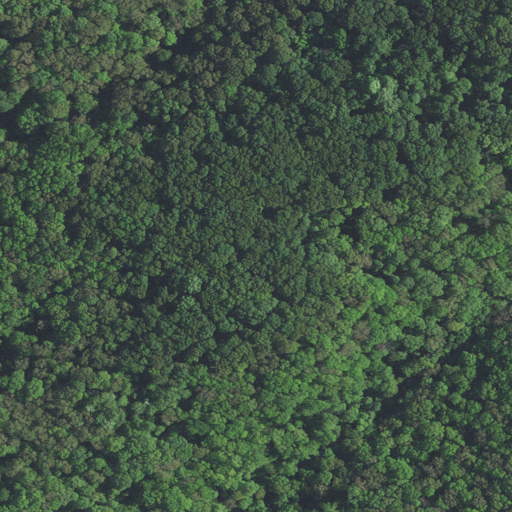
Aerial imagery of ridge(s) in Indiana named Cracky Ridge containing only deciduous forest